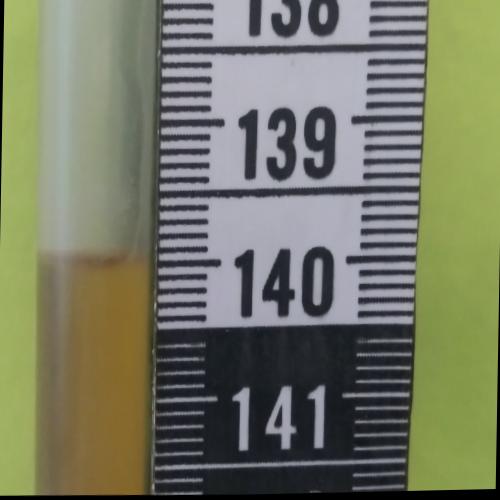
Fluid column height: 140.0 cm